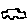
Label: car